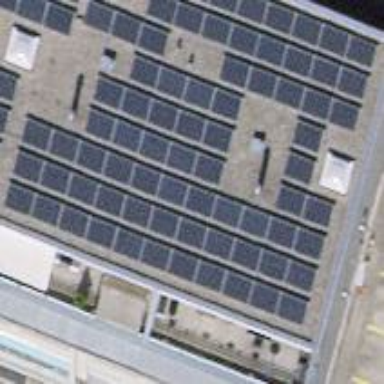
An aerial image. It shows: Solar power generator with photovoltaic panels.